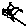
Label: flower